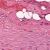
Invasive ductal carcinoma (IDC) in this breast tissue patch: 0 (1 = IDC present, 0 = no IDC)